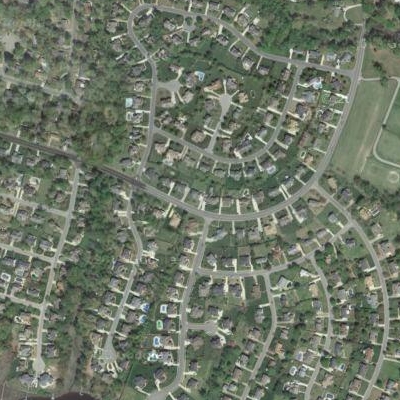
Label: Resident